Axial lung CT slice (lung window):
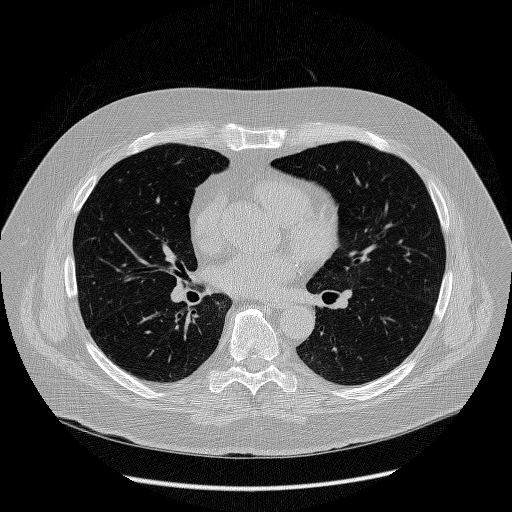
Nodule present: no